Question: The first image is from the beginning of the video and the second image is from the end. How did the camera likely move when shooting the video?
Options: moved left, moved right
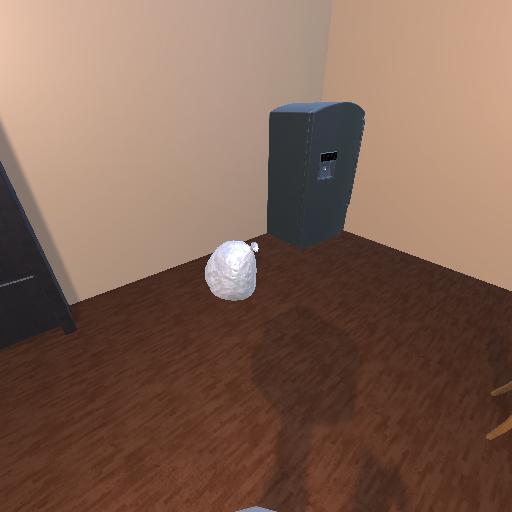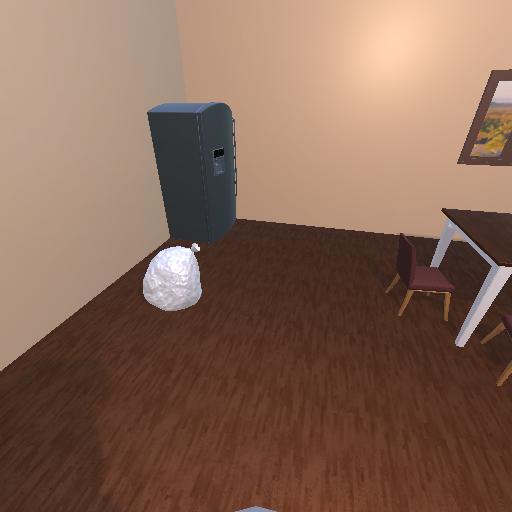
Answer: moved left